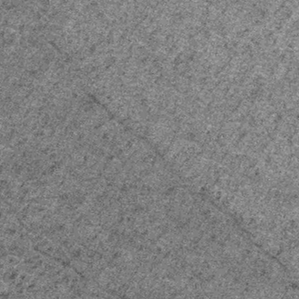
Label: frost